Question: Having IE7 only issues with spacing on this page: <URL>
The image below shows the large space above and below the feature boxes, and above the footer content.
I can see that many people have issues with margins in IE7, but I am using padding. I am also using Eric Meyer's reset.css. However, the content is floated which seems part of the problem.
Appreciate any guidance!

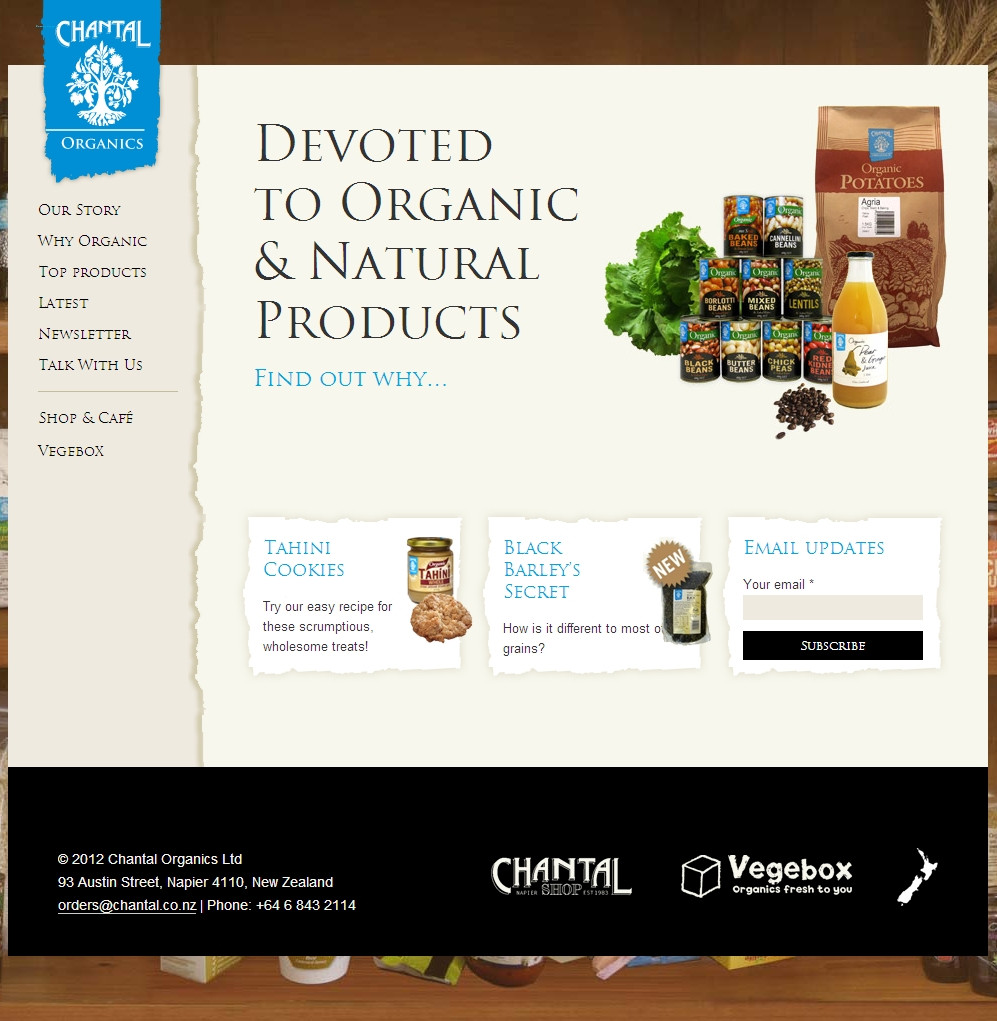
Answer: I found that this big blank space is because of margin-bottom added to 'entry-content' class. This class is added to div right under H1. You can remove that margin-bottom and add it to H3 with 'Find out why' text. In my case that solved problem :)
Btw. on Chrome when You hover on Tahini Cookies image the image move's down. That is weird...
EDIT:
To repair footer blank space add in styles display inline-block like below
'''
#footer-container {
display: inline-block;
}
'''
Big blank space above footer is because You have height added to #primary-menu and #container. I tried to remove that but then I noticed that after that menu is not height enough so I modified both heights to min-height: 563px (number is up to You). Is that what You are expecting?
I found help at <URL>
And today I don't have that wierd jumping Tahini Cookies image. Can You tell me what was that and how did You repaire this?